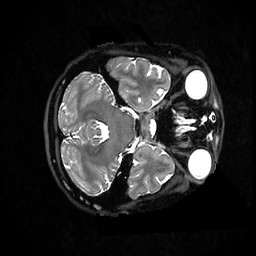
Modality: T2w
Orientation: axial
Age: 30
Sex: female
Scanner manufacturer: ge
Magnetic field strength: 3 T
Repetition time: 3.202 s
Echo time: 0.06683 s